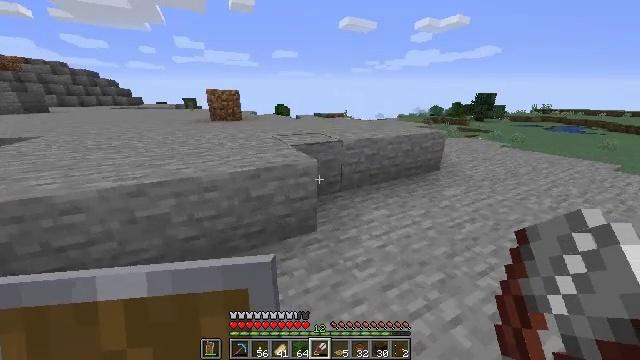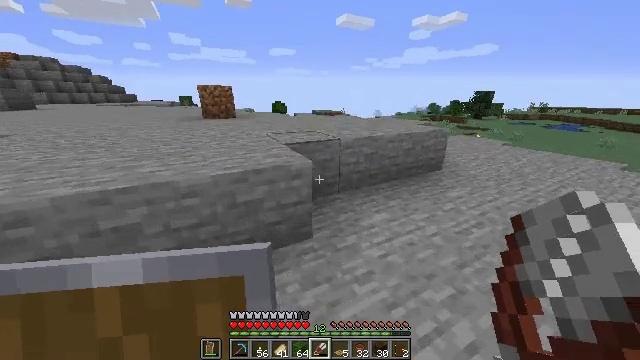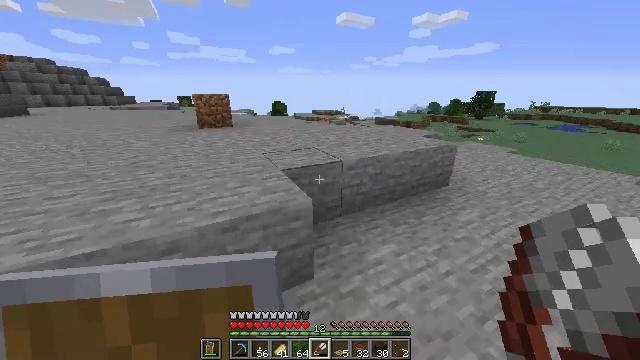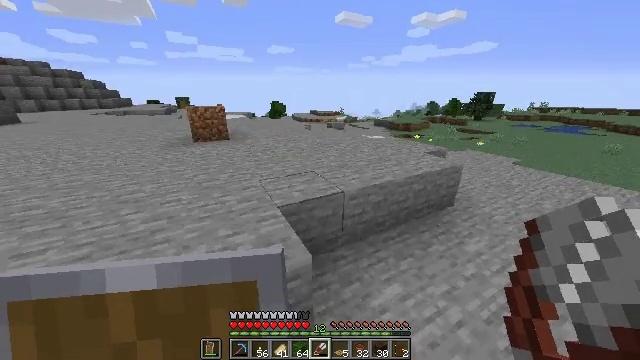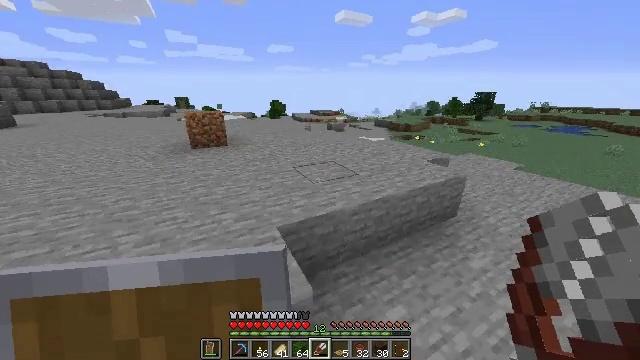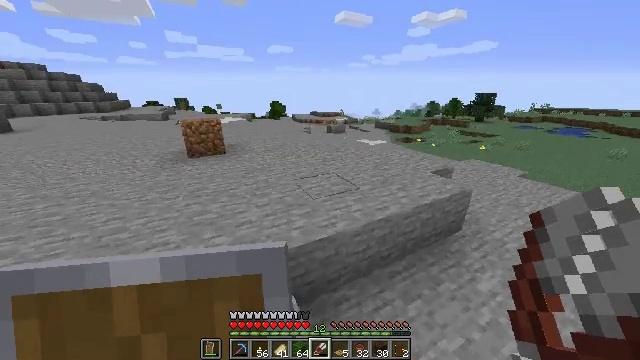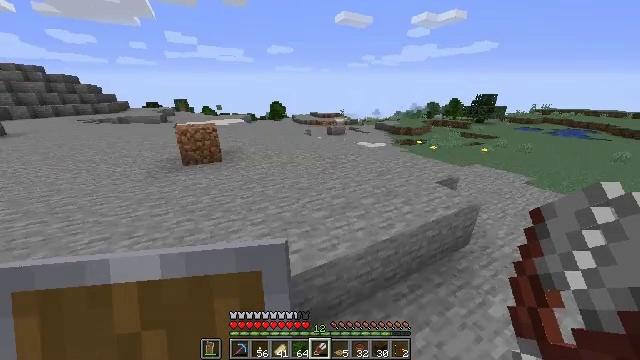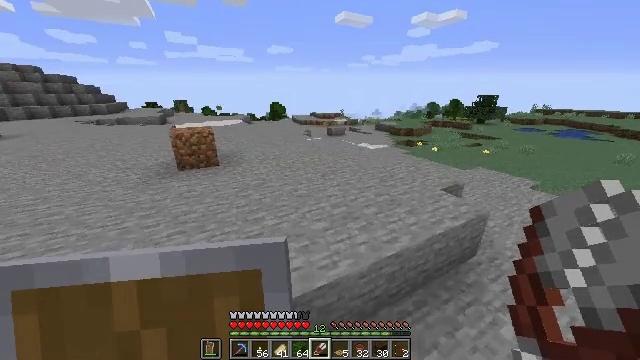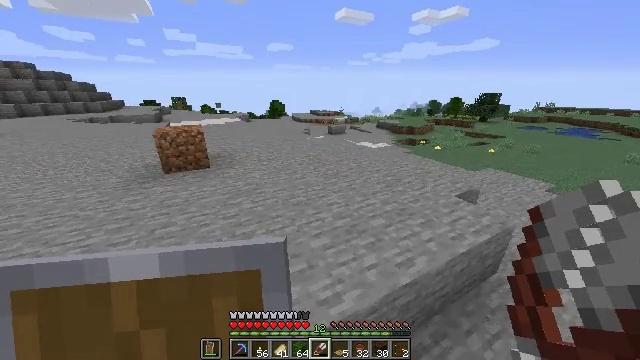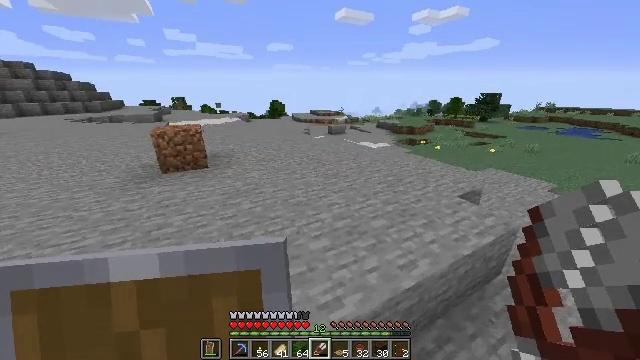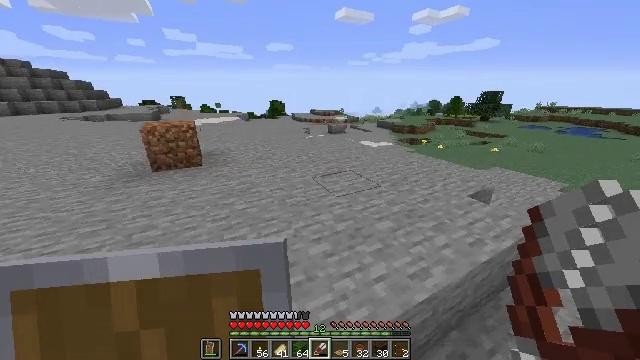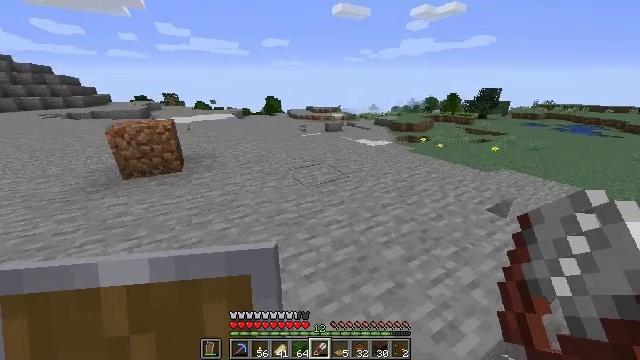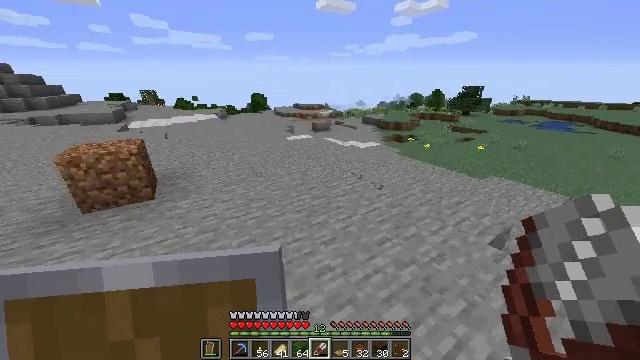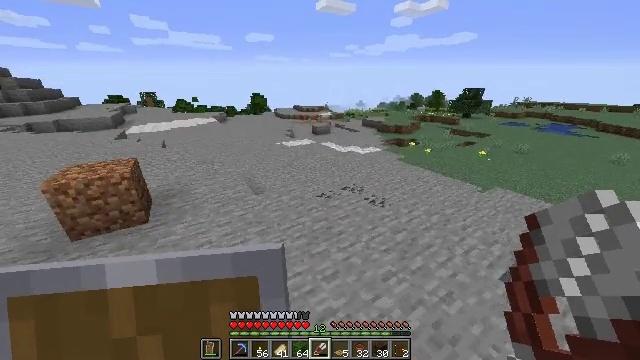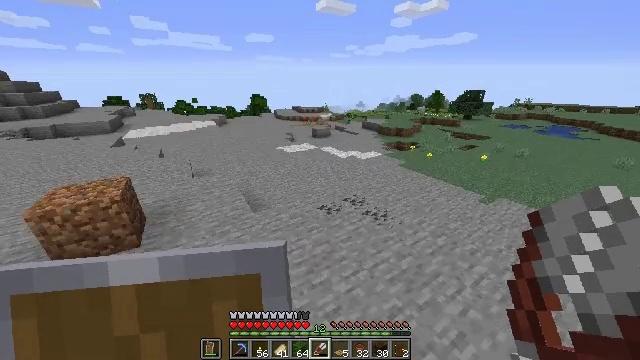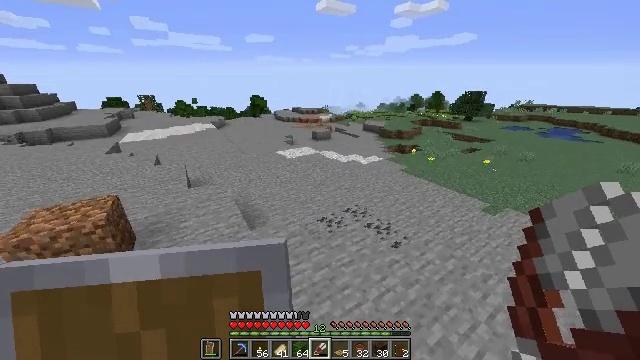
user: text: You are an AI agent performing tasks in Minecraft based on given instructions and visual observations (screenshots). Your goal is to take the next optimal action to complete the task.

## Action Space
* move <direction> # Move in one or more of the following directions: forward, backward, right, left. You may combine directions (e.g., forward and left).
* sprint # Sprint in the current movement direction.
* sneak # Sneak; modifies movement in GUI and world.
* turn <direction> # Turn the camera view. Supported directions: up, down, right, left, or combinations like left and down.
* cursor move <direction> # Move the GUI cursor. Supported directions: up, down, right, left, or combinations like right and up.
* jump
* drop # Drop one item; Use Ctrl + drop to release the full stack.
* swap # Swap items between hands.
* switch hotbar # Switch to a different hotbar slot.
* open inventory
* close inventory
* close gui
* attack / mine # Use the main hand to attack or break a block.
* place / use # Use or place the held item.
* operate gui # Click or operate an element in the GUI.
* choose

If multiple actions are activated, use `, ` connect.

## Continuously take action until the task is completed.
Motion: motion action
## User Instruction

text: Harvest the azure bluet plant.
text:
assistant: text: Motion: move forward
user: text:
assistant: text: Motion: move forward, jump
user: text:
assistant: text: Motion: move forward, jump
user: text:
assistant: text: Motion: move forward, jump
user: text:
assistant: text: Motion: move forward, jump
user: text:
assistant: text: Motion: move forward, jump
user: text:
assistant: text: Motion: move forward, jump
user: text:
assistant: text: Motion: move forward, jump
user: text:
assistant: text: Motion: move forward, jump
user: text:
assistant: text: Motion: move forward, jump
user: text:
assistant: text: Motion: move forward, jump
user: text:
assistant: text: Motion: move forward, turn right, jump
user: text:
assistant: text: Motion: move forward, jump
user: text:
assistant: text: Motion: move forward, jump
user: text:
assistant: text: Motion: move forward, jump
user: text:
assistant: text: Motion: move forward, jump
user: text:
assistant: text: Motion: move forward, jump
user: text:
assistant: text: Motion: move forward, jump
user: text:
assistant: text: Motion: move forward, jump
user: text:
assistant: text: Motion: move forward, jump
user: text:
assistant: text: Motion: move forward, jump
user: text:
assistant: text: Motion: move forward, jump
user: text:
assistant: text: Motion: move forward, jump
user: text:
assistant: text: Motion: move forward, jump
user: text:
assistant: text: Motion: move forward, jump
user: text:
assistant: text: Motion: move forward, jump
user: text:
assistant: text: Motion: move forward, jump
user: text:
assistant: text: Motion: move forward, jump
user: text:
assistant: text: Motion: move forward, jump
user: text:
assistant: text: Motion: move forward, turn right, jump